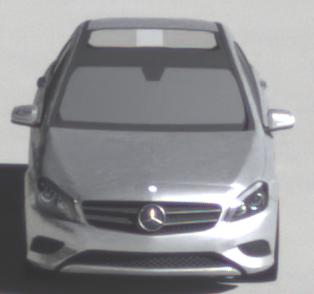
Make: Mercedes-Benz
Model: A 180
Detailed model: A-Class (176)
Model produced from: 2012/09
Model produced until: 2015/07
Doors: 5
Color: white
Road condition: dry road
Daytime: morning or afternoon
Contrast: high contrast